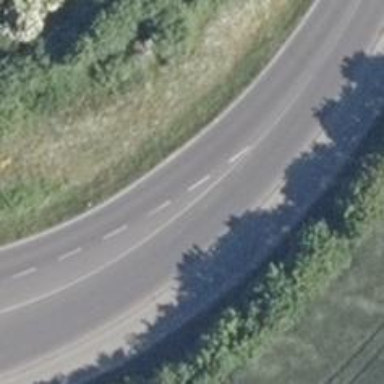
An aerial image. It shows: Trunk link highway.